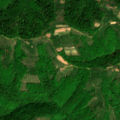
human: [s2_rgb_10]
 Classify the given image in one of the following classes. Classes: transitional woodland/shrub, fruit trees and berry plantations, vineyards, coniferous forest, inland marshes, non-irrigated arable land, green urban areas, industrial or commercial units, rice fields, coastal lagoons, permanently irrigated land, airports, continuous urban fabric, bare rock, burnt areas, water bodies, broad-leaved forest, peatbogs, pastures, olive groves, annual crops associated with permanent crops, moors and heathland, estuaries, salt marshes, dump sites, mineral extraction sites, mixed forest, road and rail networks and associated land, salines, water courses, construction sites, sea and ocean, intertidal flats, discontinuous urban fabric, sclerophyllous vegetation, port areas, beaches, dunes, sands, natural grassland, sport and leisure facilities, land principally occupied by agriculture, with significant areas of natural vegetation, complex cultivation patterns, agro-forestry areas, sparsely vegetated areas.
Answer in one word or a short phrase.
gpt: pastures, complex cultivation patterns, broad-leaved forest